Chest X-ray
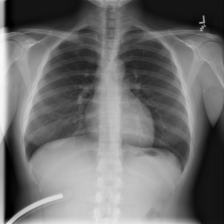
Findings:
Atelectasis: negative
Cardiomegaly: negative
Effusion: negative
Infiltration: negative
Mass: negative
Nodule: negative
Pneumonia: negative
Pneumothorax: negative
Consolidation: negative
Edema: negative
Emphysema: negative
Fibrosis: negative
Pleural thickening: negative
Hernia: negative